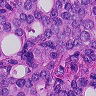
Metastatic tissue present: yes